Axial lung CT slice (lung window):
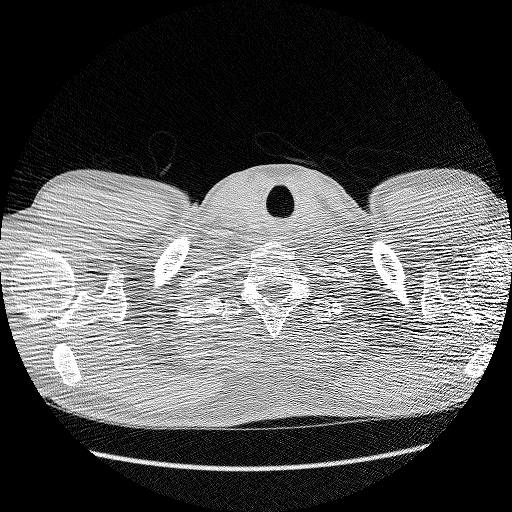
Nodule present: no